Question: I'm trying to execute 'ping' command within my program. I'm working on newest Raspian on RaspBerry Pi B Model. It tells me that:
'/bin/sh-c: 0: Can't open ping -c 1 192.168.0.12'
My code(it's not finished jet, i know that following code can have some issues):
'''
int status;
pid_t pid;
pid = fork();
const char* commandChar = commandName.c_str();
if(pid == 0)
{
execl(SHELL, SHELL "-c", commandChar, NULL);
_exit(1);
}else if(pid < 0)
{
return false;
}
commandChar = NULL;
delete commandChar;
return true;
'''
'Ping (/bin/ping)' have 'rwsr-xr-x' permissions, so why I can't execute it and how to make it work?

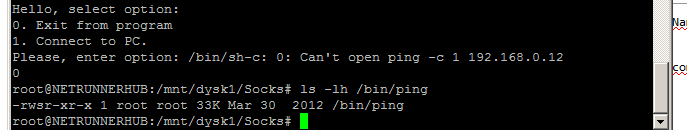
Answer: execl expects a file path, you are giving it the file path "/bin/ping -c 192.168.0.12", which of course doesn't exist. Look at the <URL>, you will see that the last argument is used for the arguments to the program to be run.